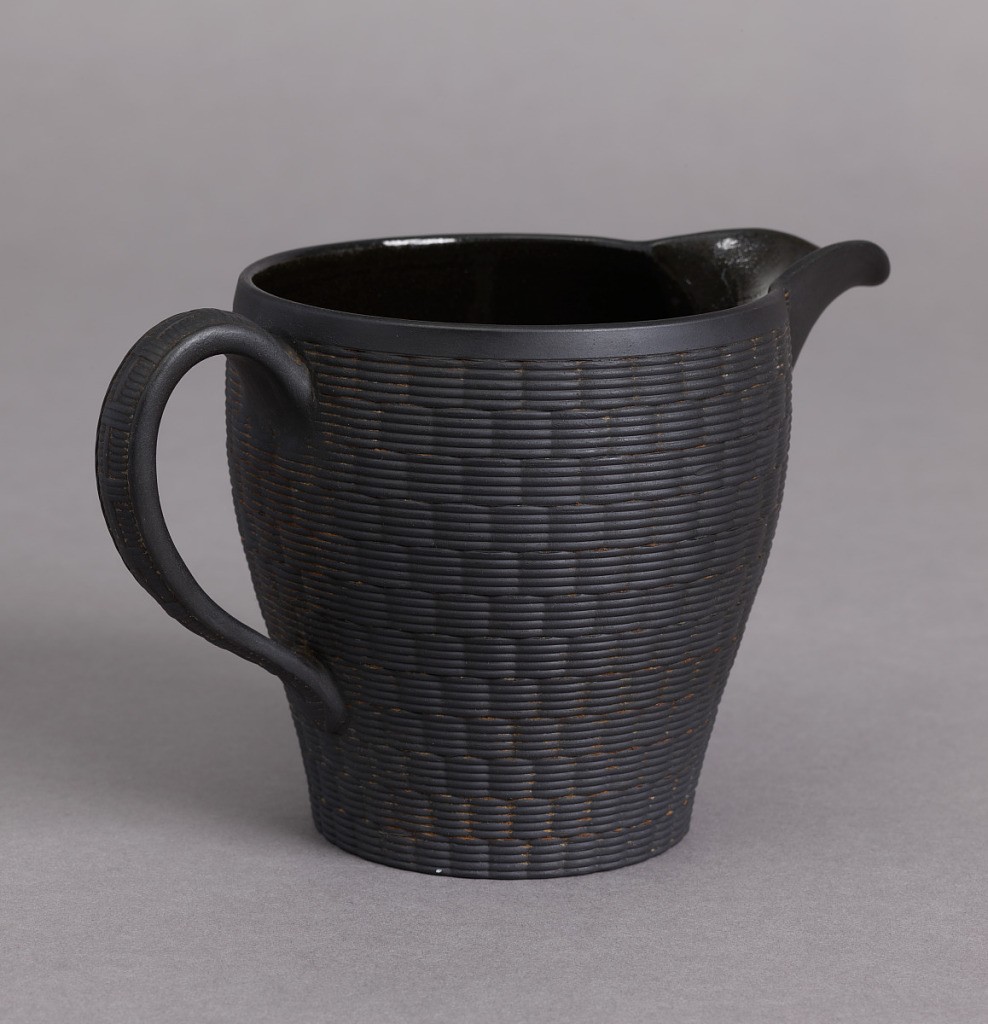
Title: Creamer
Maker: Wedgwood, English, established 1759
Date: late 18th century
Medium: Moulded and thrown unglazed stoneware (Black Basalt)
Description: Slightly swelling form, short spout, long loop handle; sides with basket-weave texture.